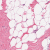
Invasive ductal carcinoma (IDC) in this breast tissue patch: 0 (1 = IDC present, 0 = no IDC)